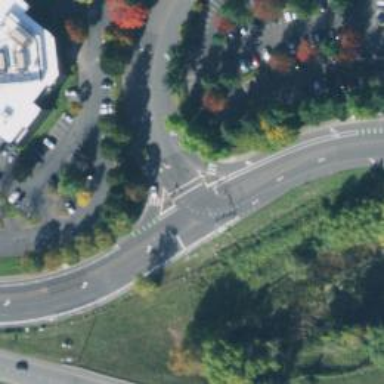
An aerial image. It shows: Unmarked crossing on cycleway.